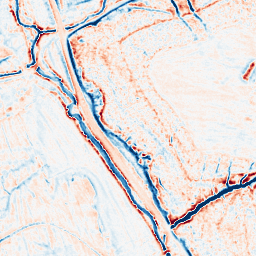
Category: edge_preserving
Decomposition family: anisotropic_diffusion
Decomposition parameters: iterations: 50
kappa: 30
gamma: 0.05
Upsampling method: linear_exact
Upsampling parameters: scale: 2
Upsampling scale: 2